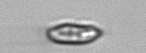
Label: Chrysochromulina